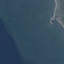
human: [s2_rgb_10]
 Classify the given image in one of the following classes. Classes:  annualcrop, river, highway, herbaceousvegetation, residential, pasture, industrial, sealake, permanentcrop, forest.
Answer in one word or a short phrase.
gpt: SeaLake